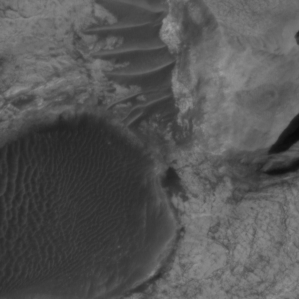
Label: non_frost